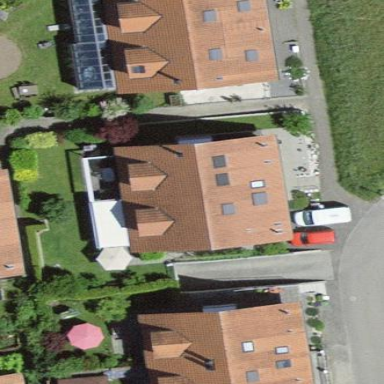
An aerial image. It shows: Terrace building.